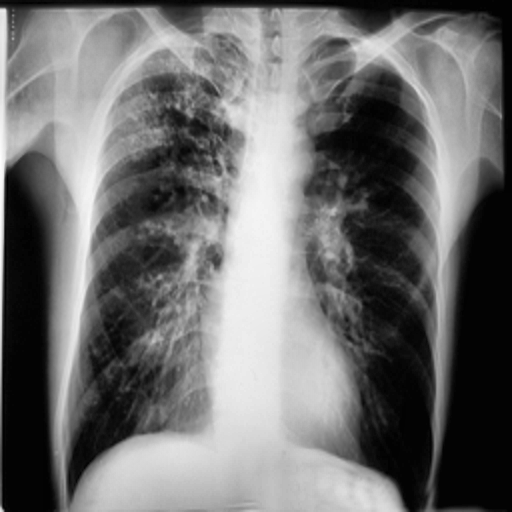
Finding: TUBERCULOSIS